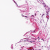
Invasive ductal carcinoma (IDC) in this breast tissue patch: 0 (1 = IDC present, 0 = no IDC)